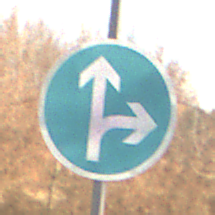
Verkehrszeichen: VorgeschriebeneFahrtrichtungGeradeausOderRechts
Umgebung: Outdoor, Nature
Tageszeit: SunriseSunset
Wetter: PartlyCloudy
Licht: Natural
Jahreszeit: NotSpecified
Kontrast: MediumContrast